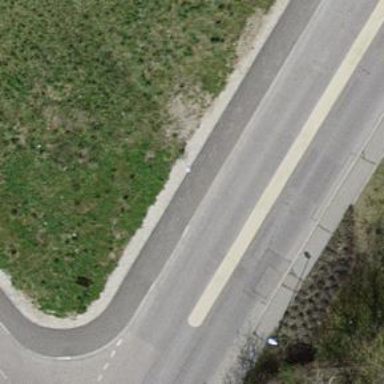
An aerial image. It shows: Bus stop with platform for public transport.